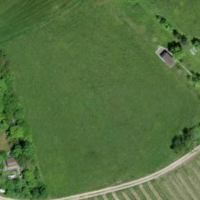
EUNIS habitat code: 52
Species observed at this site:
Tanacetum vulgare